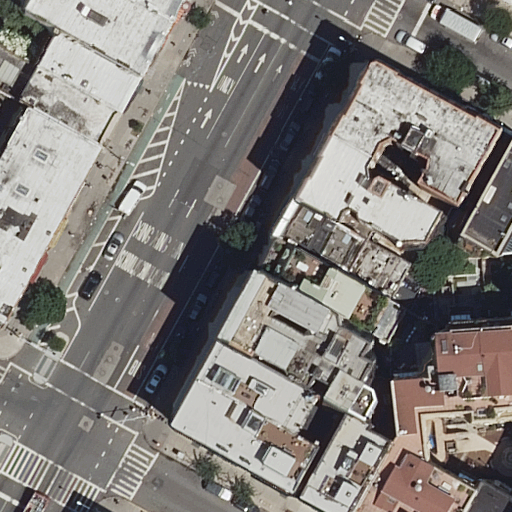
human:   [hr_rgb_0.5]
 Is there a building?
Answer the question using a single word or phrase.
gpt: yes

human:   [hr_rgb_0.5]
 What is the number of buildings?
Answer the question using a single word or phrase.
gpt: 23

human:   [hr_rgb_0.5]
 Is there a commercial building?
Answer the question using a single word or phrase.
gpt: no

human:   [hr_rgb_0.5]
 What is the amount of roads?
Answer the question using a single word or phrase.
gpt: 5

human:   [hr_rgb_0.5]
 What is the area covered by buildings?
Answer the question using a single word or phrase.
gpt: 4167m2

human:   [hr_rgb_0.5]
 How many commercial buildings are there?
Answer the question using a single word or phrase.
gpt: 0

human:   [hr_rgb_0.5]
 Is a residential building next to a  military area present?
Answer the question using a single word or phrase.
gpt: no

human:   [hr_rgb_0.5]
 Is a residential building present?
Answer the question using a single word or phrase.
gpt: yes

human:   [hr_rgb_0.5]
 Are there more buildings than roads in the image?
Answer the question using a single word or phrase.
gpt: yes

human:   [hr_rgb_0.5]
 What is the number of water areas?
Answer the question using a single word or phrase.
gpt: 0

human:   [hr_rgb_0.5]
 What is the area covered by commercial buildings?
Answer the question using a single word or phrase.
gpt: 0m2

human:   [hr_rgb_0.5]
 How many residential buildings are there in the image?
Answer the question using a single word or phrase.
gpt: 23

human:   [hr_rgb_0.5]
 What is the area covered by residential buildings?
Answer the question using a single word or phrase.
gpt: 4167m2

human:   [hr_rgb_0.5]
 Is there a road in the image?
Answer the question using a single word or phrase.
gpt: yes

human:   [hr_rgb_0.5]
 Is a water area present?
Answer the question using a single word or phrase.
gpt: no

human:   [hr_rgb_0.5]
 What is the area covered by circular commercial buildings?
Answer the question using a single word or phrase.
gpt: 0m2

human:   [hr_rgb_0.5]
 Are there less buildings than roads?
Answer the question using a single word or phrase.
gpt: no

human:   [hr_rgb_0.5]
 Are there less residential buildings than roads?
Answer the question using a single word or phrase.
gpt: no

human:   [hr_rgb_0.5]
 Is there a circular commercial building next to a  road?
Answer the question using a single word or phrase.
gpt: no

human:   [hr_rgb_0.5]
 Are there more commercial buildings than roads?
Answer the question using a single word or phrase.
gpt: no

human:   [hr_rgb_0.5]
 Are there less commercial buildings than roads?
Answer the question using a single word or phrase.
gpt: yes

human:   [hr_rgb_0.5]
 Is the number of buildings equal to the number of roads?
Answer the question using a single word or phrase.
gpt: no

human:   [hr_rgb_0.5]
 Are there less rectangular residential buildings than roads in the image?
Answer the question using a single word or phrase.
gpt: no

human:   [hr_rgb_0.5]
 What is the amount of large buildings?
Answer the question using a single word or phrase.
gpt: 0

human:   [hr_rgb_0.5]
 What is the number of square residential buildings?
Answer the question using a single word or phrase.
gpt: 0

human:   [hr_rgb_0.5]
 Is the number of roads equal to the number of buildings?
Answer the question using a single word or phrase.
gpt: no

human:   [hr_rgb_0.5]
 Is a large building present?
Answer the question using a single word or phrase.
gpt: no

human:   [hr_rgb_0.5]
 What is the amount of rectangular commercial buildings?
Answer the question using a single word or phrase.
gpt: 0

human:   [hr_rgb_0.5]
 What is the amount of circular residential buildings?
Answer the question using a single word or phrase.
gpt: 0

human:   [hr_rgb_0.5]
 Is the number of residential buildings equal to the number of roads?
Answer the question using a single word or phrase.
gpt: no

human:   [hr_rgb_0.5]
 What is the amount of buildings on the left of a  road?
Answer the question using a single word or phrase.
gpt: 17

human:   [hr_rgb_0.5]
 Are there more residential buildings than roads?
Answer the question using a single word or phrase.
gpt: yes

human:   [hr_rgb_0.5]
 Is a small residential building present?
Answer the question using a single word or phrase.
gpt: yes

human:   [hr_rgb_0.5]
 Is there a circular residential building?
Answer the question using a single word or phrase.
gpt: no

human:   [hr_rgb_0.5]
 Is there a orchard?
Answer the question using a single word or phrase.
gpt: no

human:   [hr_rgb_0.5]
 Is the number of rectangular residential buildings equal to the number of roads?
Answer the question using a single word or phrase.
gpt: no

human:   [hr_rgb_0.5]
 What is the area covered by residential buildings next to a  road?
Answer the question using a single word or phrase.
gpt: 4167m2

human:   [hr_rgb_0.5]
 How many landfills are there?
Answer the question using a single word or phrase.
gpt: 0

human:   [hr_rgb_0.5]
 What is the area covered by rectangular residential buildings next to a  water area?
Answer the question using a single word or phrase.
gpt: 0m2

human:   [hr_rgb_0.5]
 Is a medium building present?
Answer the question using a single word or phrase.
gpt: yes

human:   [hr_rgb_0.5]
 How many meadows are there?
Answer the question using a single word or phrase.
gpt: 0

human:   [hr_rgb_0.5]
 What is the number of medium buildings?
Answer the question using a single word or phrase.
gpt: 17

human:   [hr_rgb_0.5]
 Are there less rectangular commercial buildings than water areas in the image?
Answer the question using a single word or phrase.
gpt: no

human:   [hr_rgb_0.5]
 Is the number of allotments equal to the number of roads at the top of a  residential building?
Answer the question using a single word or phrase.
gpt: no

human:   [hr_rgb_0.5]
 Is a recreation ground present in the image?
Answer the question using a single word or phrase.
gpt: no

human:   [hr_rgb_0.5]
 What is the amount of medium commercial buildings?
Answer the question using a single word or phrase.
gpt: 0

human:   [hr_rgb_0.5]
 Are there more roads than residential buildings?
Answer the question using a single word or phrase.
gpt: no

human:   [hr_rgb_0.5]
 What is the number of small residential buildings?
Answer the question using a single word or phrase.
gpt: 6

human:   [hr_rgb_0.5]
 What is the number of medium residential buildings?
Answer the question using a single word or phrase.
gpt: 17

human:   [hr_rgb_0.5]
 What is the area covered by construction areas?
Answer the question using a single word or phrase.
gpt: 0m2

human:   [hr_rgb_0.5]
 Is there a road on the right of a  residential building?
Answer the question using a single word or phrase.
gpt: yes

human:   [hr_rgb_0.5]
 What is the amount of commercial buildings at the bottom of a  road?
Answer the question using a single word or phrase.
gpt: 0

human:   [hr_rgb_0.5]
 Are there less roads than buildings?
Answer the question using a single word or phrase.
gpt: yes

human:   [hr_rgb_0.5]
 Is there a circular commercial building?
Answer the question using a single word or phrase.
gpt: no

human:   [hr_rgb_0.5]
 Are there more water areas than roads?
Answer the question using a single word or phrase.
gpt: no

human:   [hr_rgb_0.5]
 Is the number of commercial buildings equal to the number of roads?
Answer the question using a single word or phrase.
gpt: no

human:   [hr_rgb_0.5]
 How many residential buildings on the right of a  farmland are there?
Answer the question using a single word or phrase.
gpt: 0

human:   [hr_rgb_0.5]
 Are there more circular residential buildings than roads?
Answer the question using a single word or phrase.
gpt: no

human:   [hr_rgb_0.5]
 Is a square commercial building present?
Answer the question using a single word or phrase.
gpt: no

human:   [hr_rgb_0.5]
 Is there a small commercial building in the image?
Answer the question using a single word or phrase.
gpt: no

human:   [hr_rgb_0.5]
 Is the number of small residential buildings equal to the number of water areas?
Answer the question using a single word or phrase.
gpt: no

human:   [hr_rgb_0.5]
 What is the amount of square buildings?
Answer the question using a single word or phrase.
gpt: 0

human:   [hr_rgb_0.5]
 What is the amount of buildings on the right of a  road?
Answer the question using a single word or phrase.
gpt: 16

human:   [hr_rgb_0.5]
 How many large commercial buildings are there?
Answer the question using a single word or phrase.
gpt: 0